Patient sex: F
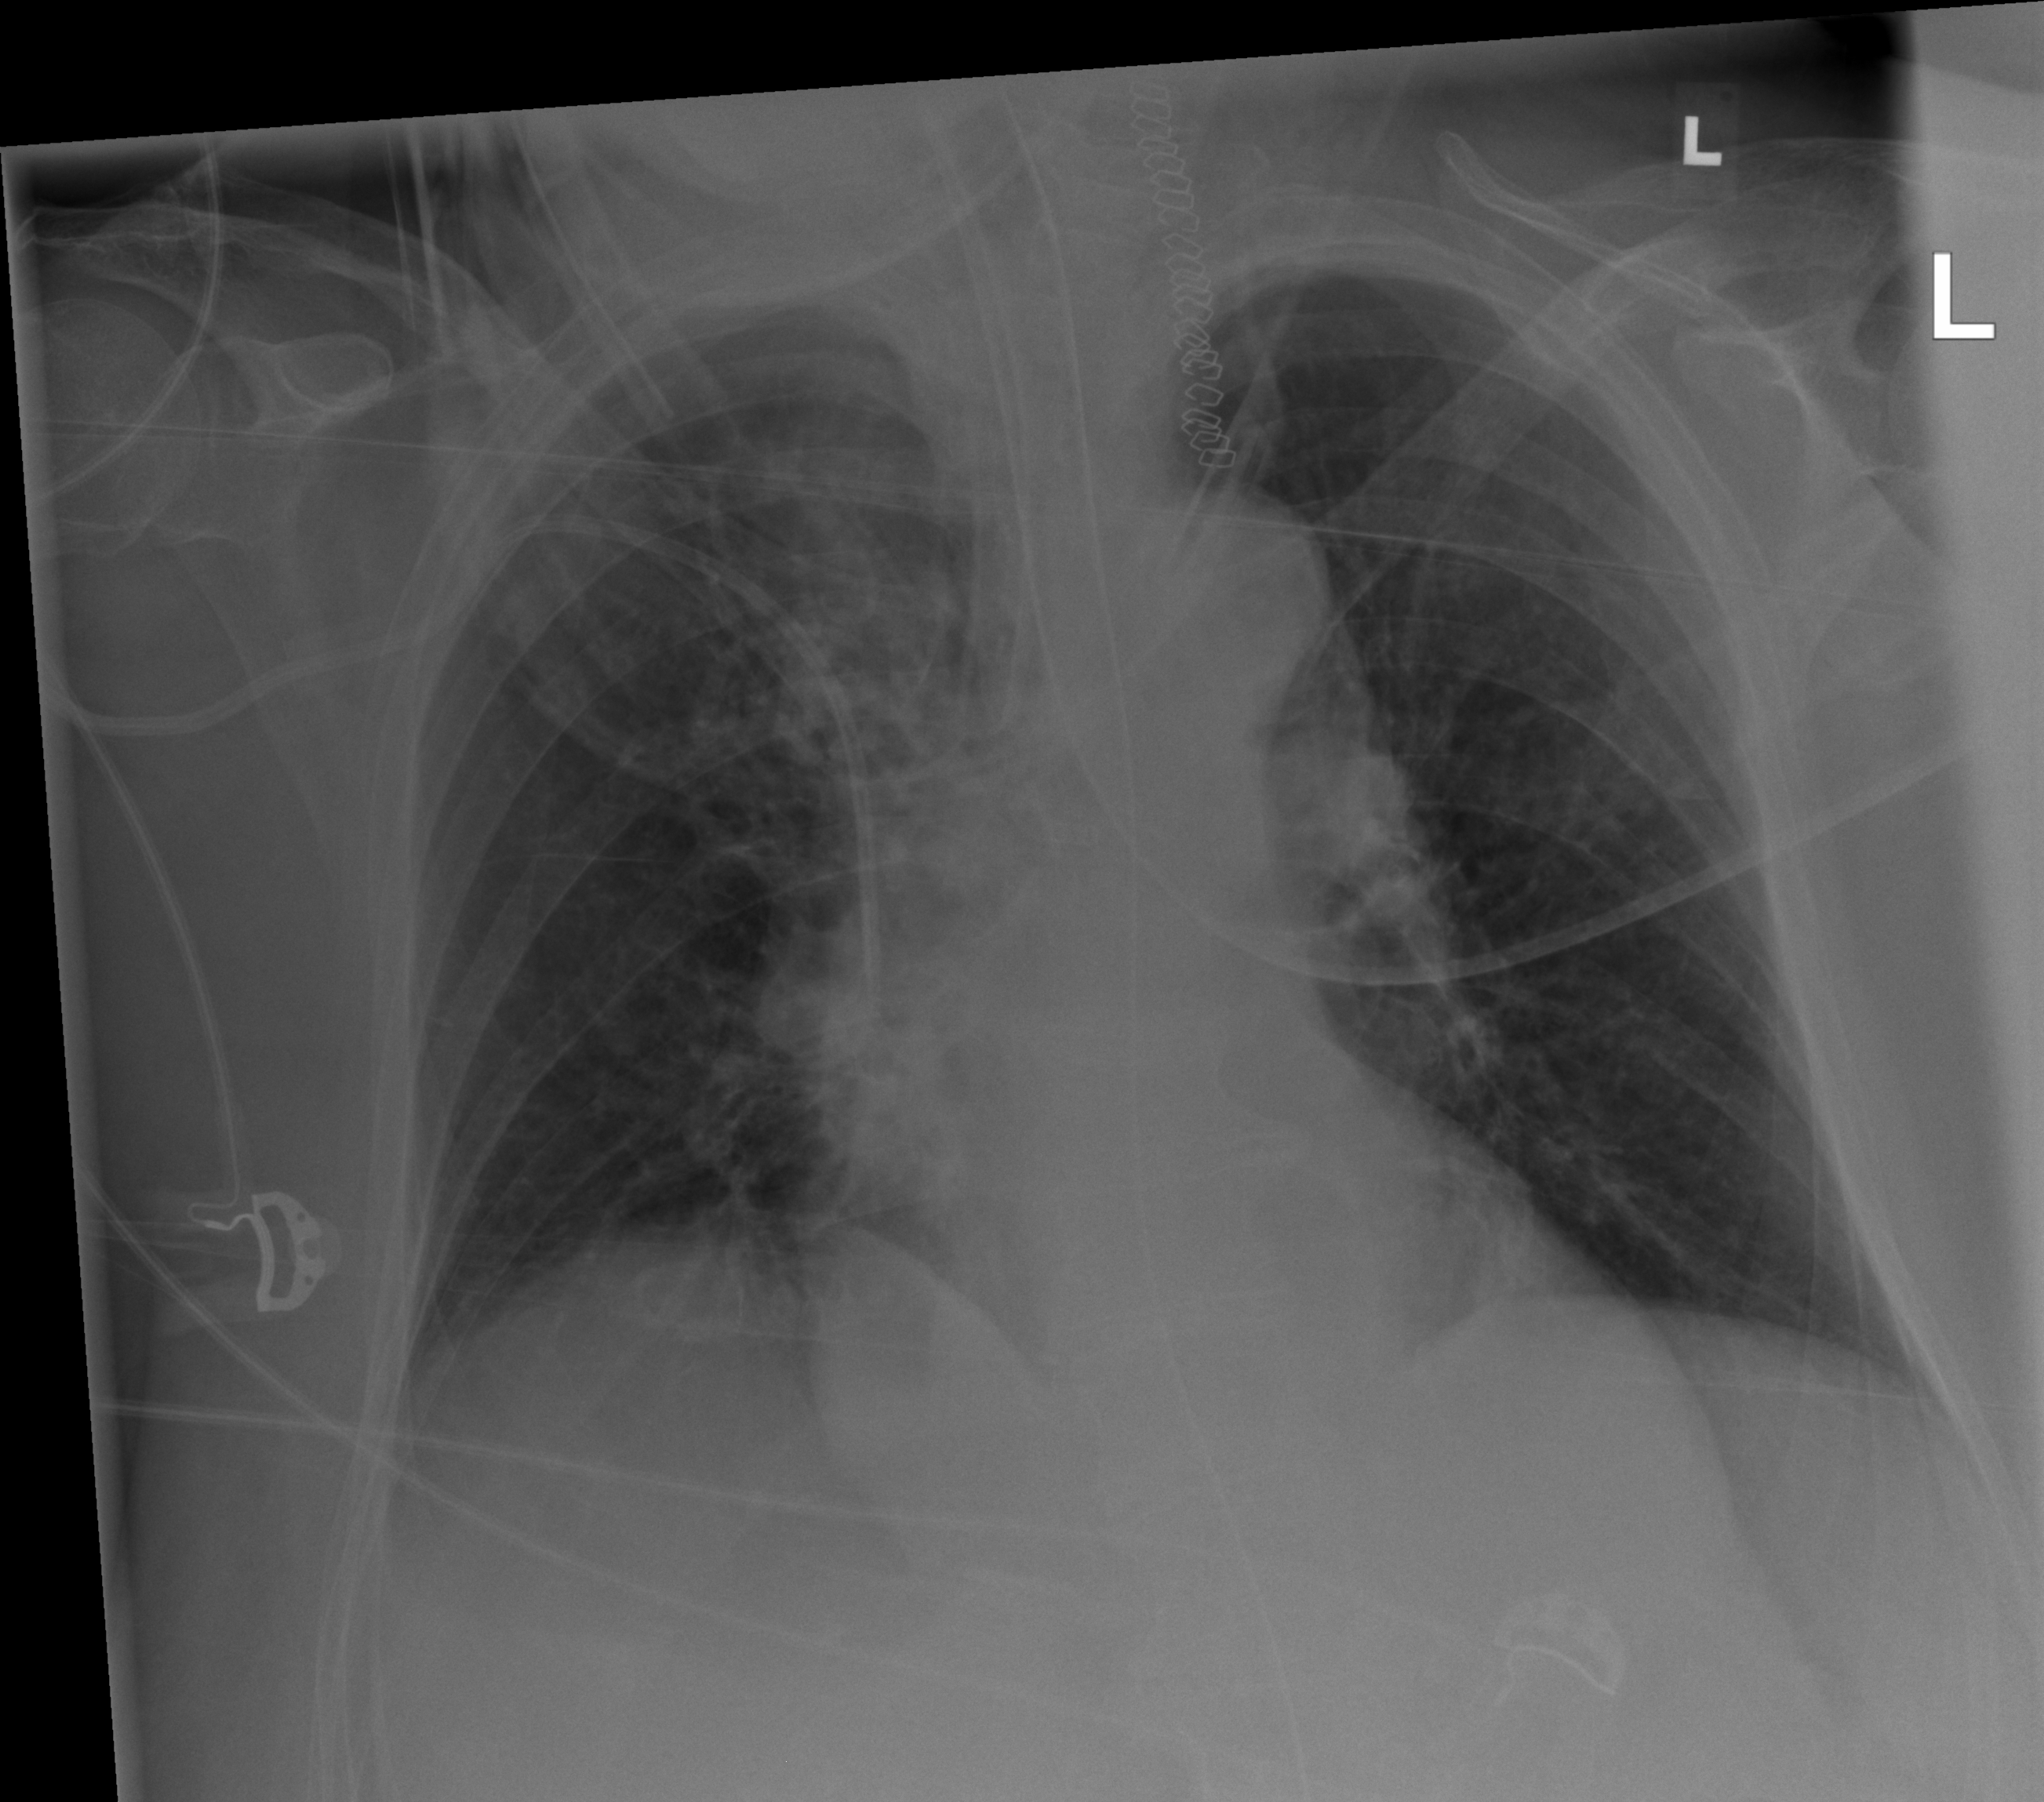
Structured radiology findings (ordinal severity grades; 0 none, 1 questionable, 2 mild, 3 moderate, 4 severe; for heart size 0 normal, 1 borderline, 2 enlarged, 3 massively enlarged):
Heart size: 1
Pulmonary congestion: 1
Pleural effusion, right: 1
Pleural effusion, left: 1
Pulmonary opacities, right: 0
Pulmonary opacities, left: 0
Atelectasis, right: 0
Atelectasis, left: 0